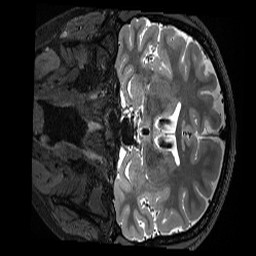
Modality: T2w
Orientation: coronal
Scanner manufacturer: siemens
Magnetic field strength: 3 T
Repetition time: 3.2 s
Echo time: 0.563 s